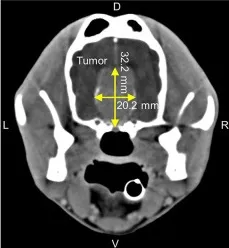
Diagnostic imaging and intratumoral holmium-166 microspheres treatment of a 10-year-old Jack Russell Terrier with a pituitary tumor. (B) Contrast-enhanced CT (2 mm interslice spacing with 0.5 mm overlap, tube current 200 mA, tube voltage 120 kV) immediately before treatment with longest tumor height and width measured.
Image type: radiology (ct)